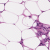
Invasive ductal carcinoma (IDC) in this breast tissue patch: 0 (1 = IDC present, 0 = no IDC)